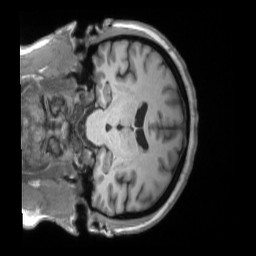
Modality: T1w
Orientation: coronal
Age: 59
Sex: female
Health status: ill
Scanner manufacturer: siemens
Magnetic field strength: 3 T
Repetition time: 2.2 s
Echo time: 0.00157 s